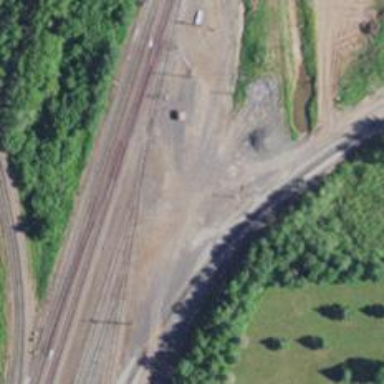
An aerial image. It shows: Railway yard used for servicing trains.